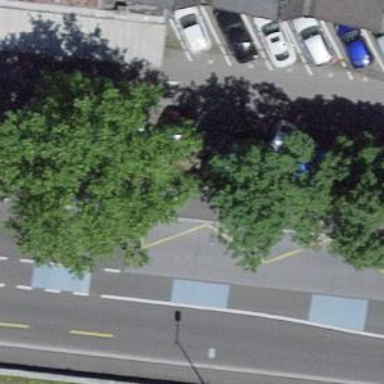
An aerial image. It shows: Bus stop with platform for public transport.